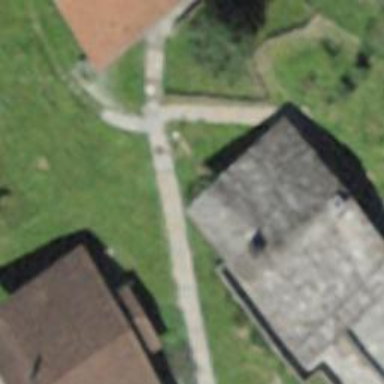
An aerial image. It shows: Path.